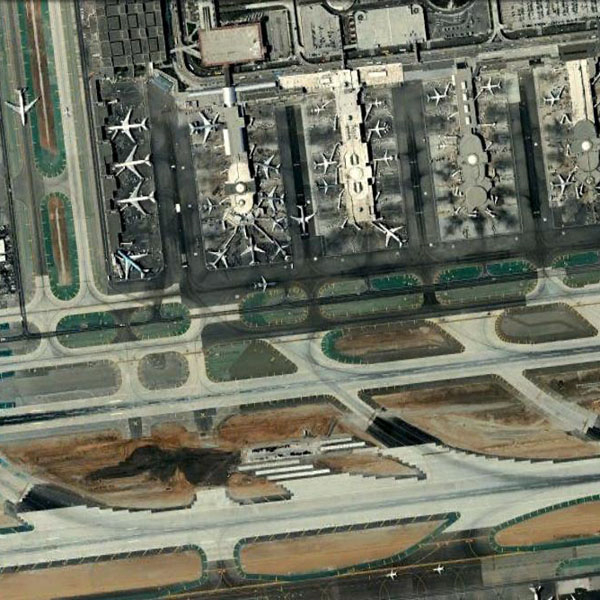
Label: Airport